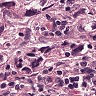
Metastatic tissue present: yes